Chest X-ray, PA view. Patient: 47 years old, sex M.
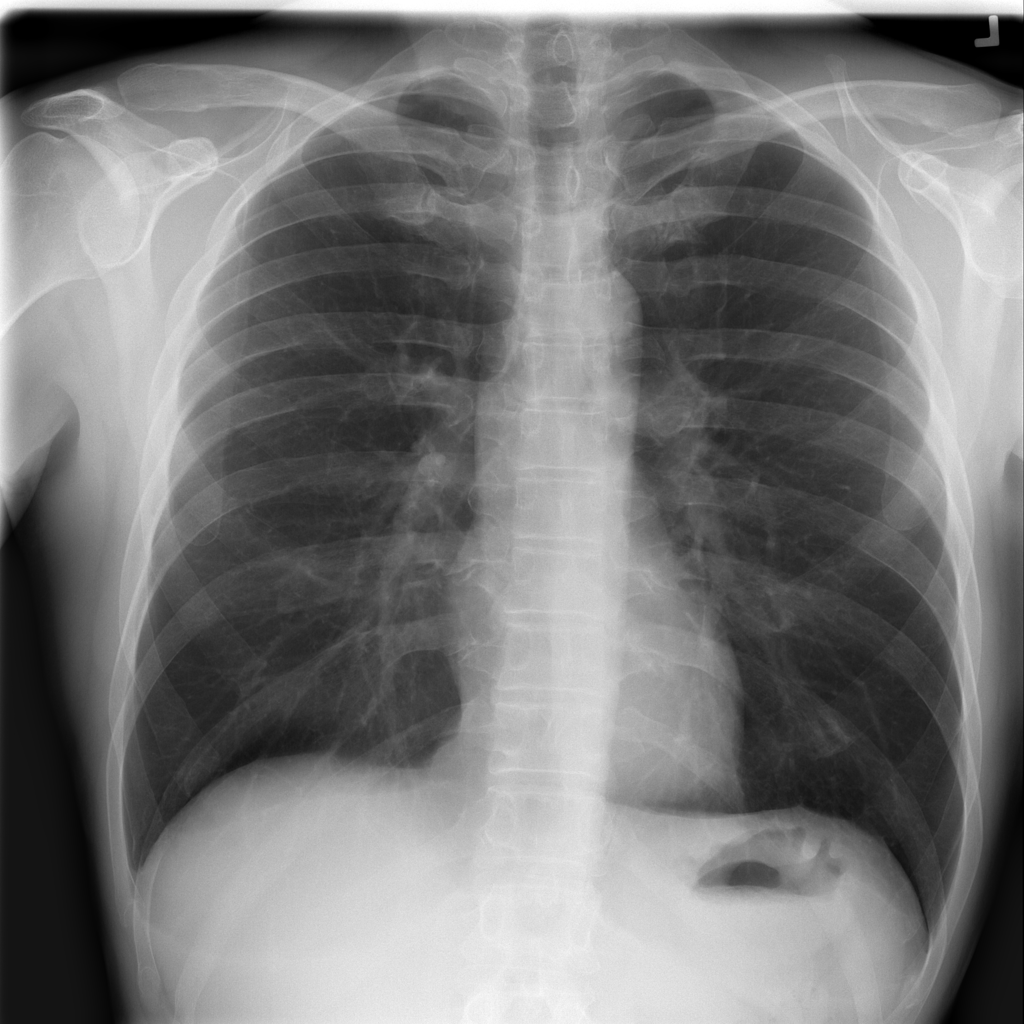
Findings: No Finding